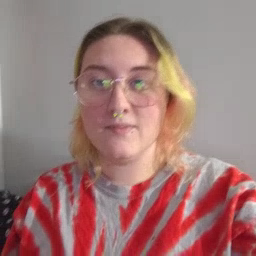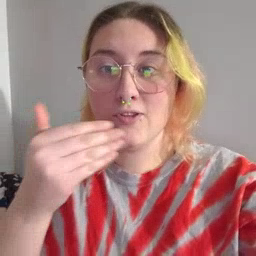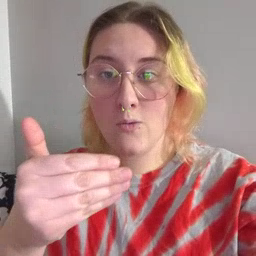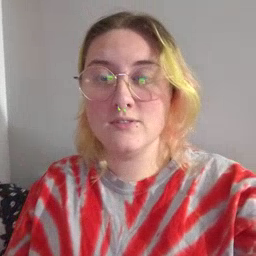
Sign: close